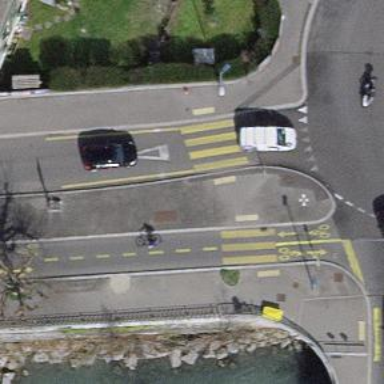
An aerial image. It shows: Uncontrolled zebra crossing with yellow markings.